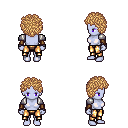
a pixel art fantasy rpg character, female body template, dark elf, purple skin, steel arm armor, gold greaves, light blonde curly afro hairstyle, cloth bracers, four views (front, back, left, right), 2x2 character sprite sheet, small pixel art, hard edges, no anti-aliasing